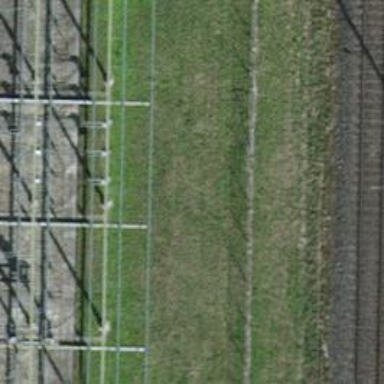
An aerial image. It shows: Switch used for power control.